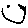
Label: smiley face